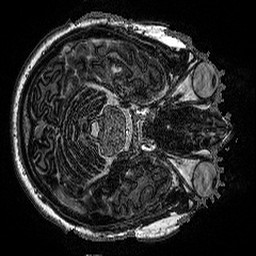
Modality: MP2RAGE
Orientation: axial
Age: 29
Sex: male
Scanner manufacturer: siemens
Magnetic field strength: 3 T
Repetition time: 5 s
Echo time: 0.00298 s